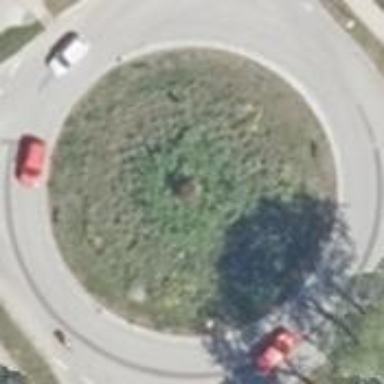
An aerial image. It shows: Secondary road with asphalt surface leading to roundabout junction. There is separate cycleway nearby.